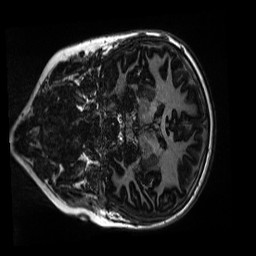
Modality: MP2RAGE
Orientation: coronal
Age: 10
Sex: female
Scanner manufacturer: siemens
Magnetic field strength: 3 T
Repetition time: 4 s
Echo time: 0.00303 s